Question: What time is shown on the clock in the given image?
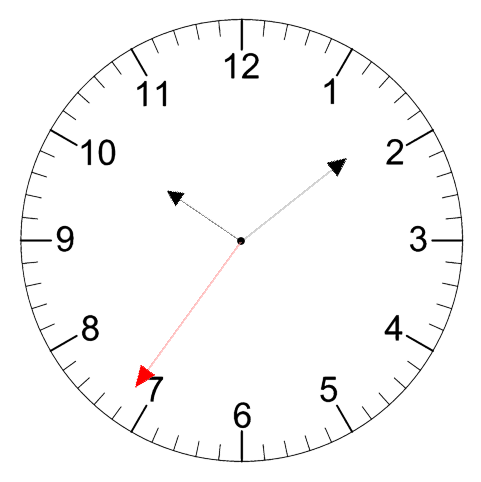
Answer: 10:08:36